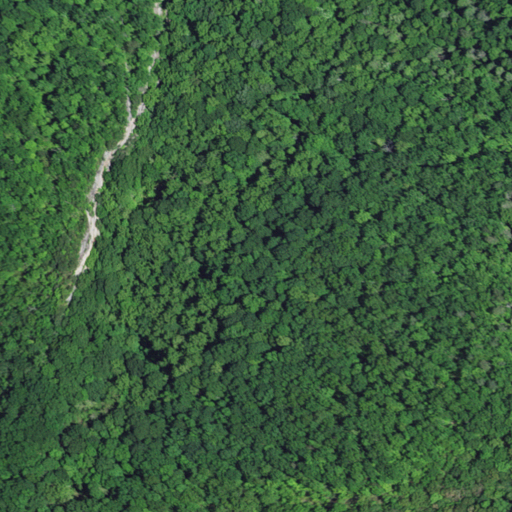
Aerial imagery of mountains in Virginia named Cumberland Mountain containing deciduous forest and mixed forest